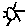
Label: sun